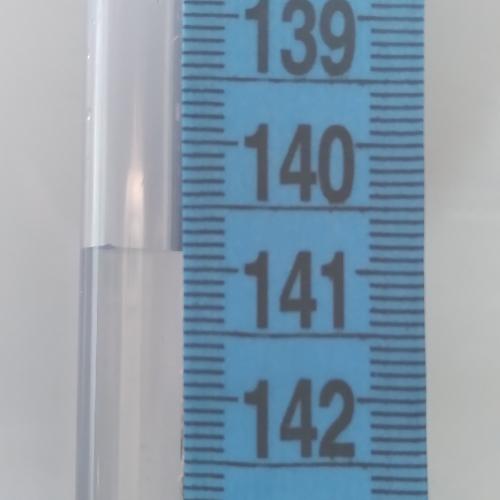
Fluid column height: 140.9 cm